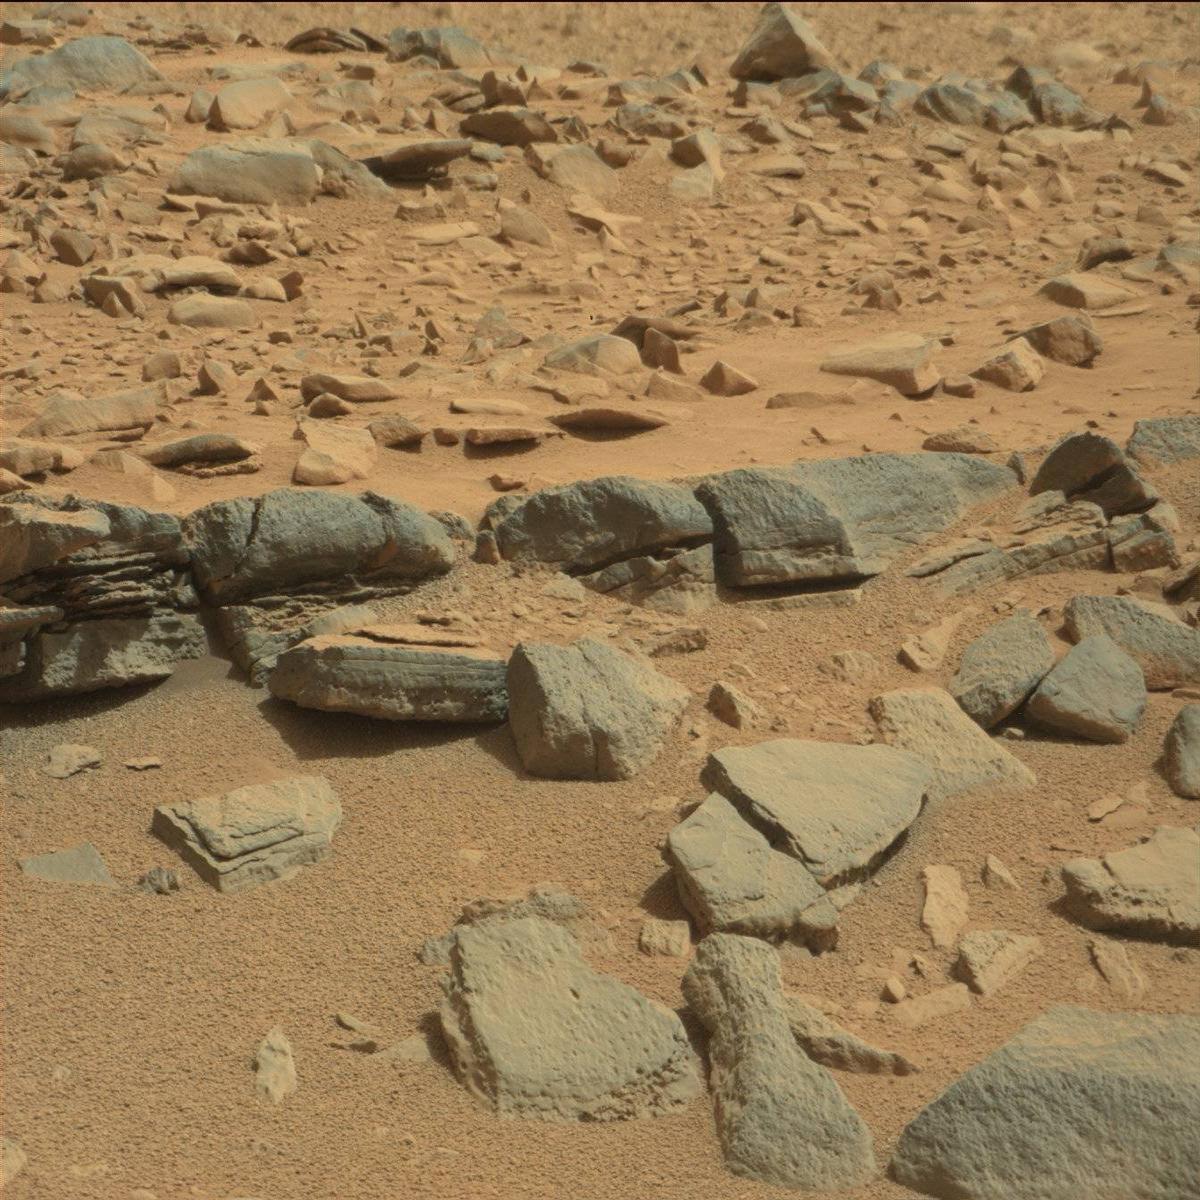
Terrain classes present: Bedrock, Rock, Sand / Soil